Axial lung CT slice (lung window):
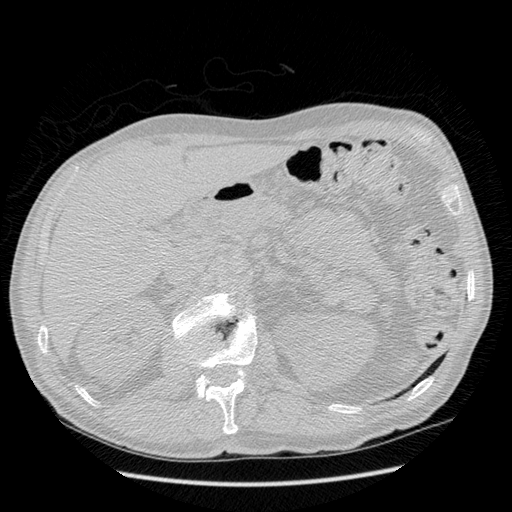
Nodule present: no